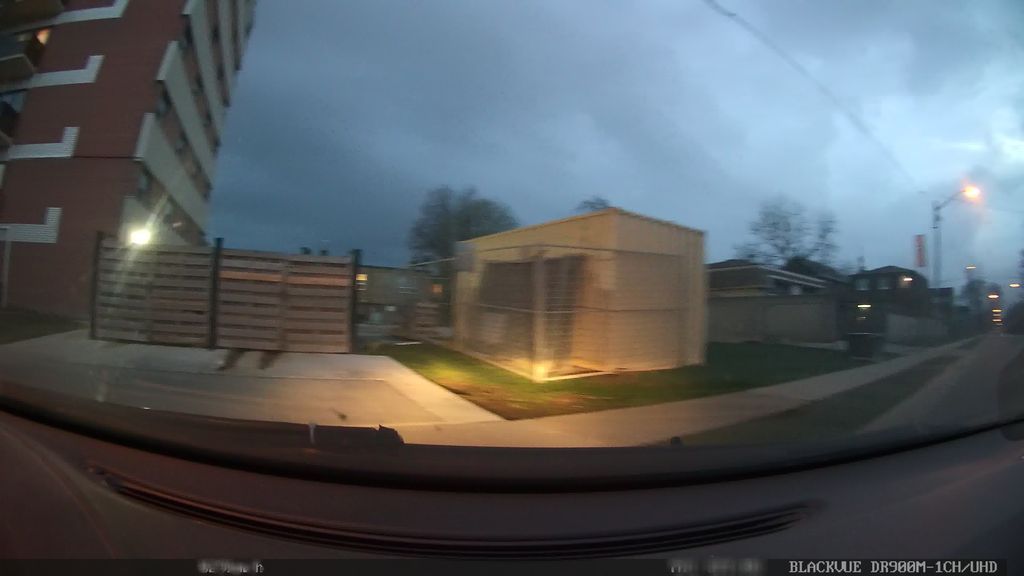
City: toronto